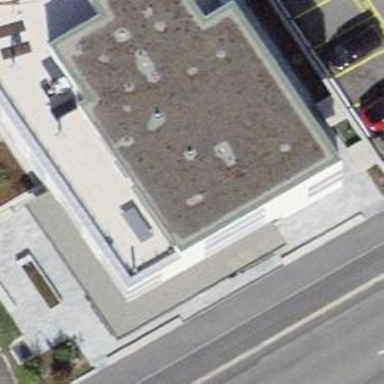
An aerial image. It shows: Bank.